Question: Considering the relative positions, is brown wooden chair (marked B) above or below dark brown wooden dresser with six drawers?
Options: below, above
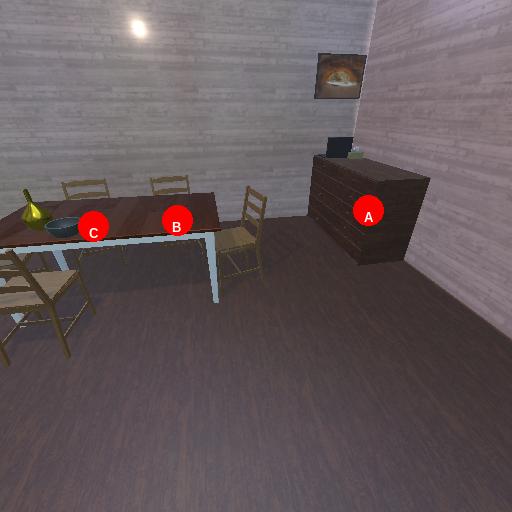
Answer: below